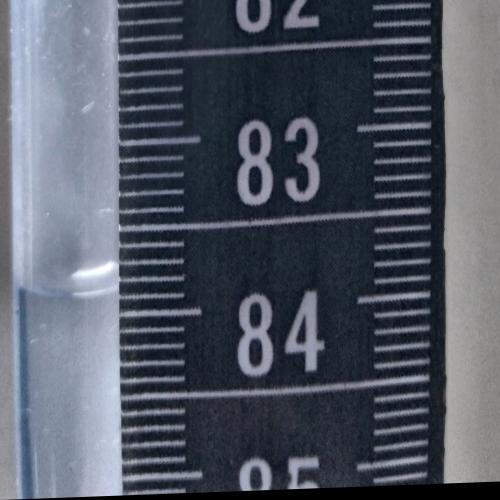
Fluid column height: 83.9 cm